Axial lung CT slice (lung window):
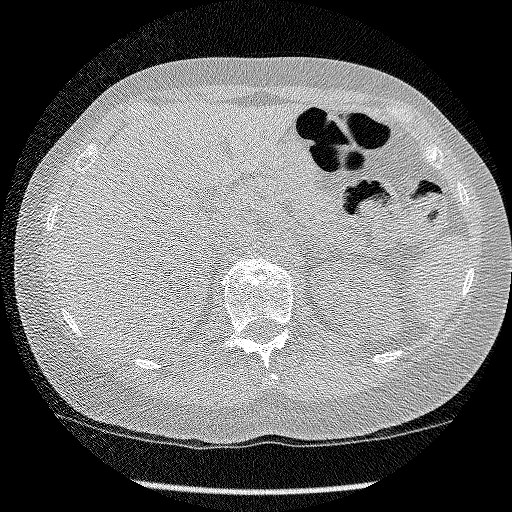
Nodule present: no